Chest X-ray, AP view. Patient: 53 years old, sex F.
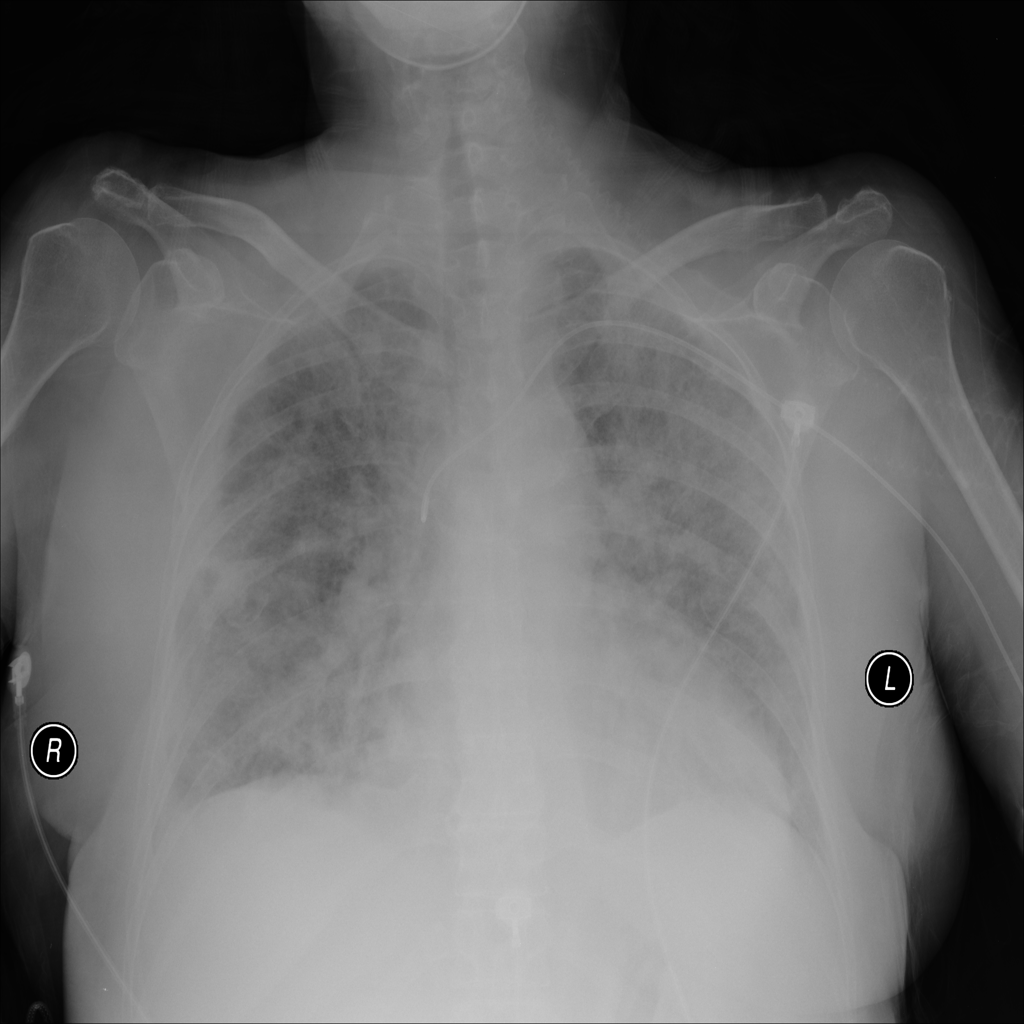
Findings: Infiltration